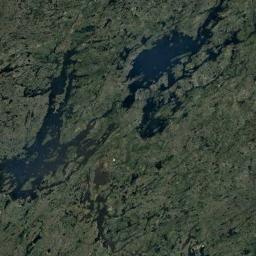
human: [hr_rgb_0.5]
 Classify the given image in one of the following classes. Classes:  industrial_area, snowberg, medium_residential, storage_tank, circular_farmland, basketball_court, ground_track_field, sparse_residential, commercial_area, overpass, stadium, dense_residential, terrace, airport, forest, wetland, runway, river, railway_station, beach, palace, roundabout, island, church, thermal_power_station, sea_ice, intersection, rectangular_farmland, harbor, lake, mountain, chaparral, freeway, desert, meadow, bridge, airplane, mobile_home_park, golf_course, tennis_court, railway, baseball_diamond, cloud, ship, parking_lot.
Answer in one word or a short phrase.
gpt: lake